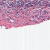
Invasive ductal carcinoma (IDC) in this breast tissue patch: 1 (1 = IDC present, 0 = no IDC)